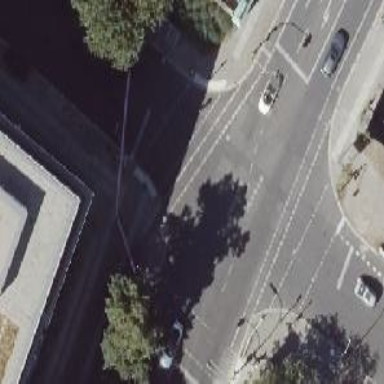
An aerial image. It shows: Secondary road with asphalt surface. There are separate sidewalks and exclusive cycle lanes on both sides of the road.